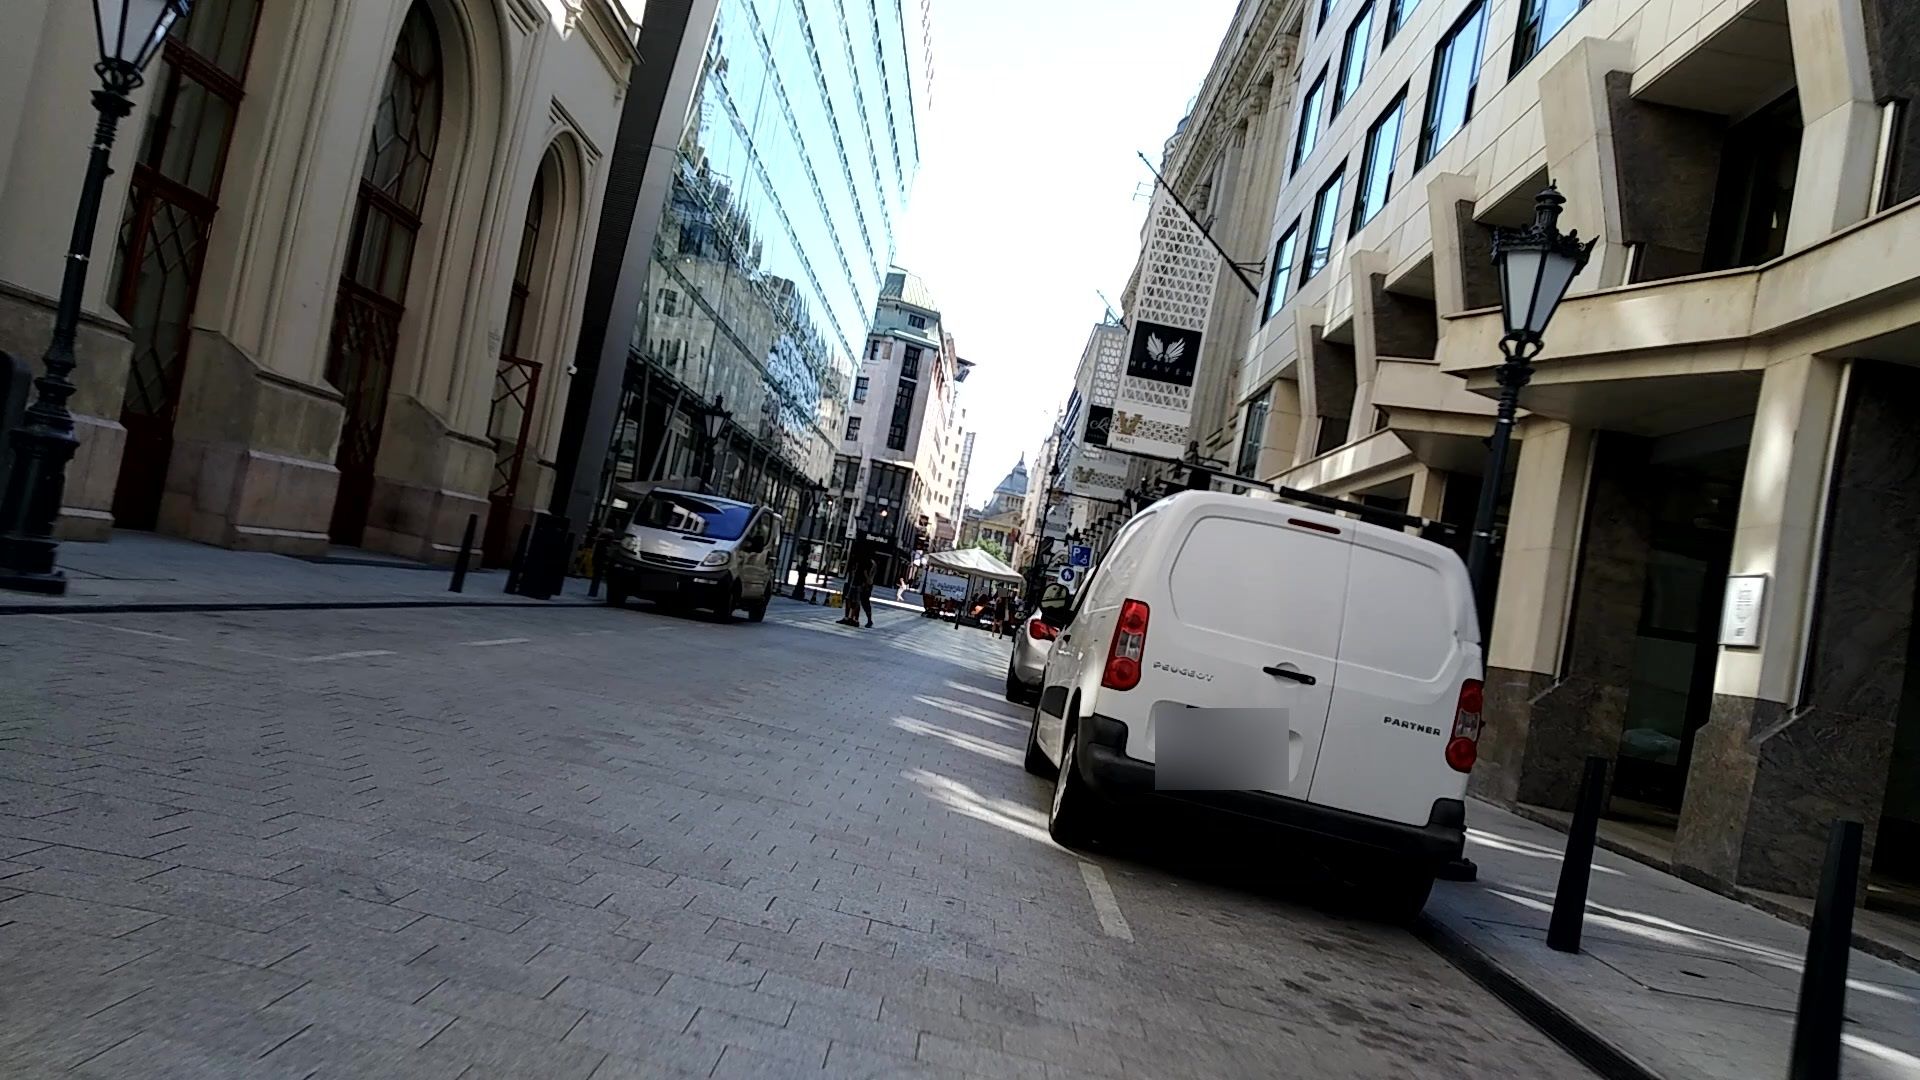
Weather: clear
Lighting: day
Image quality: good
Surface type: walking surface
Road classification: residential, pedestrian
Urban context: urban centre
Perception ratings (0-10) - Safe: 5.05, Lively: 7.59, Beautiful: 7.88, Boring: 3.11, Depressing: 5.5, Wealthy: 4.47